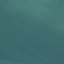
Label: SeaLake